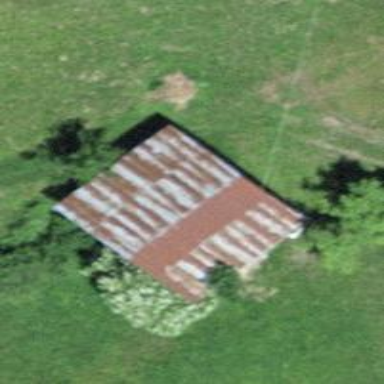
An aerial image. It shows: Rural barn.